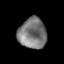
Tissue: prostate
Cell type: Fibroblasts
Senescence score: 0.7344
Nuclear area (px): 847
Mean DAPI intensity: 119.685